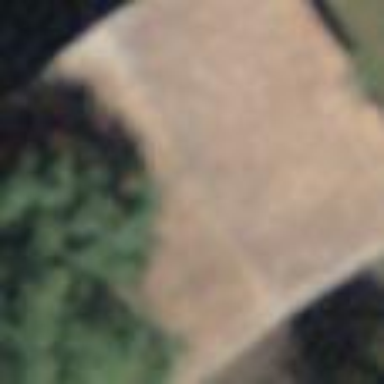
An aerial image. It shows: Rural barn.